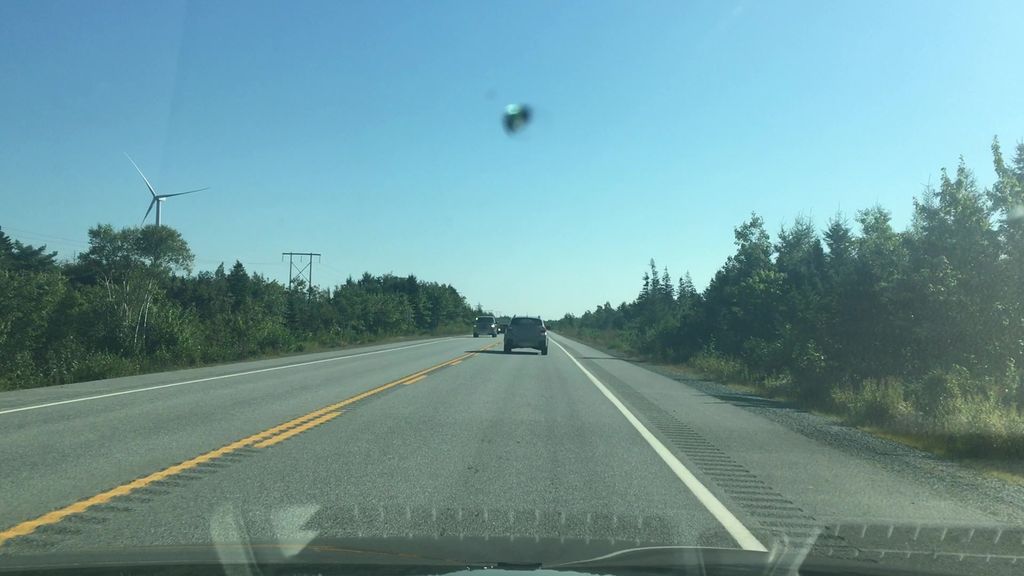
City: halifax